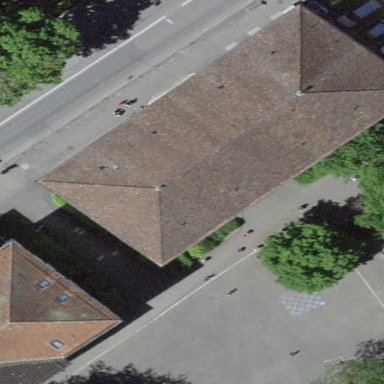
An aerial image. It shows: School building.